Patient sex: M
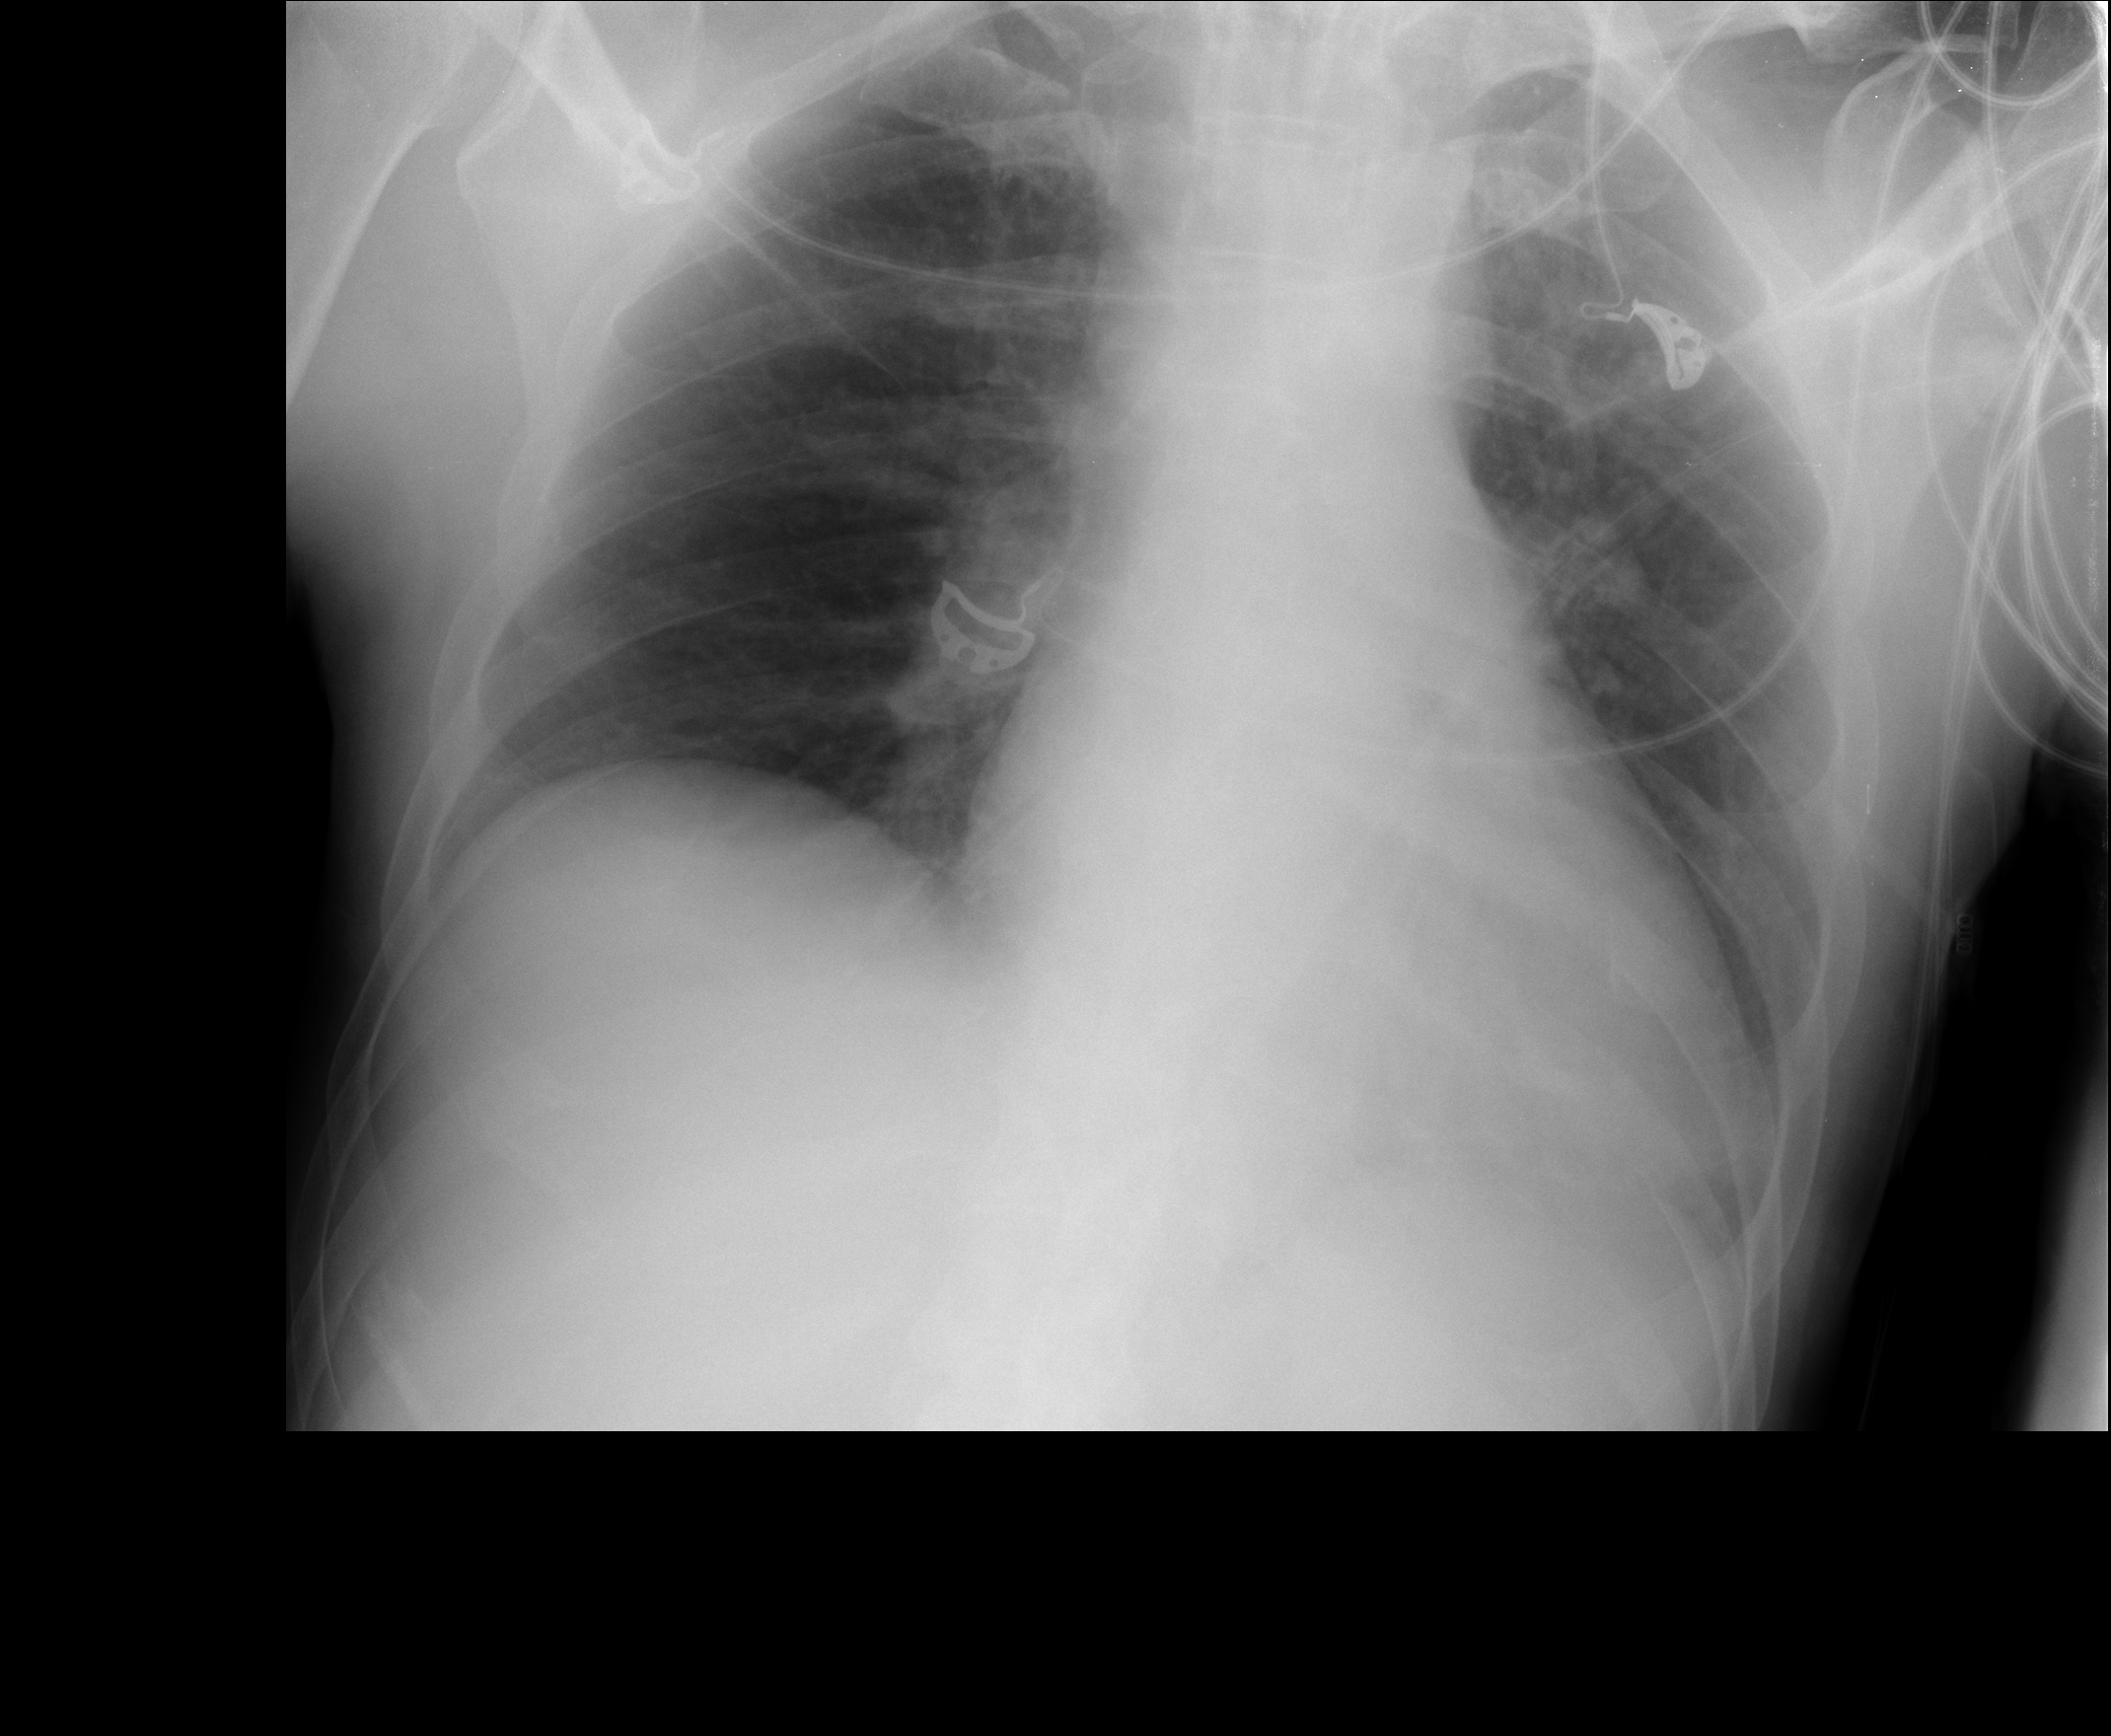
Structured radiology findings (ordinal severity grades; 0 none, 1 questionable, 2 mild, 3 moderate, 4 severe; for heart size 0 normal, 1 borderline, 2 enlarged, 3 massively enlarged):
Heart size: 2
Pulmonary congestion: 2
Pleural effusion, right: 0
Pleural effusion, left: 2
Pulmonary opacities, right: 0
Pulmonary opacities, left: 0
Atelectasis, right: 0
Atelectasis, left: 2